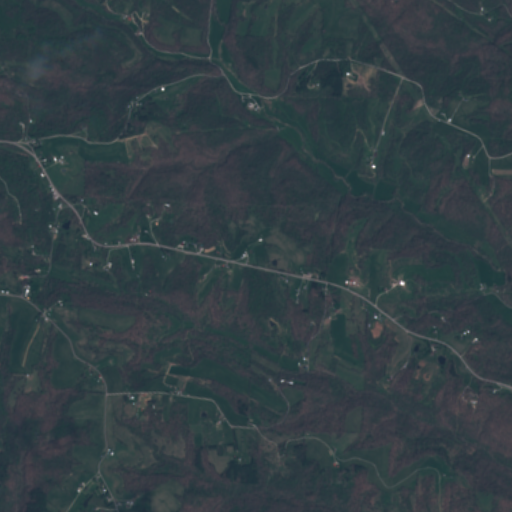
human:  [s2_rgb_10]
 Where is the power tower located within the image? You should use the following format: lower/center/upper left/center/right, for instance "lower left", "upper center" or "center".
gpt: The power tower is located in the upper right of the image.
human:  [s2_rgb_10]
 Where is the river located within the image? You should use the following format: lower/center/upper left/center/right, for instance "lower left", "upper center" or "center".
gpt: The river is located in the left of the image.
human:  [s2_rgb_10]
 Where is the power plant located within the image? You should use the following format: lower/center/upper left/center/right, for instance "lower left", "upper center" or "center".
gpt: There is no power plant in the image.